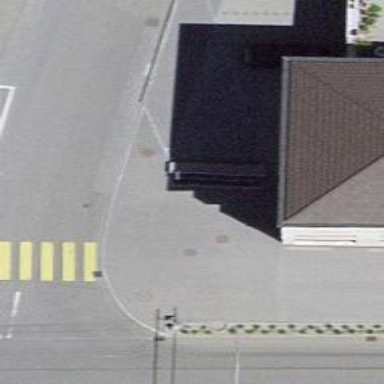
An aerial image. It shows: Bicycle parking area with rack.